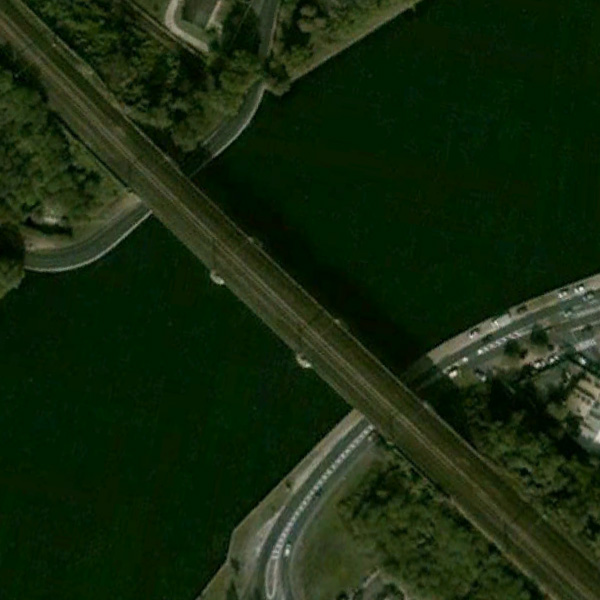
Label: Bridge